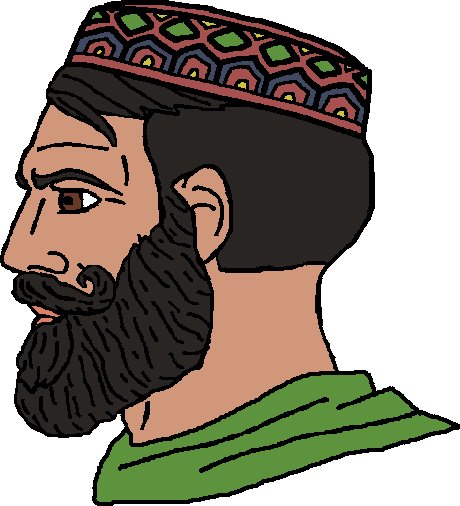
Label: 4_Yes_Chad